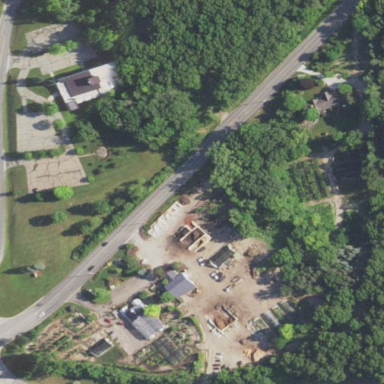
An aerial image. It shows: Plant nursery area.